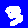
Digit: 3